Interaction volume radius: 10 \u00c5
Interaction volume height: 20 \u00c5
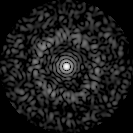
Disorder parameter: 0.8247